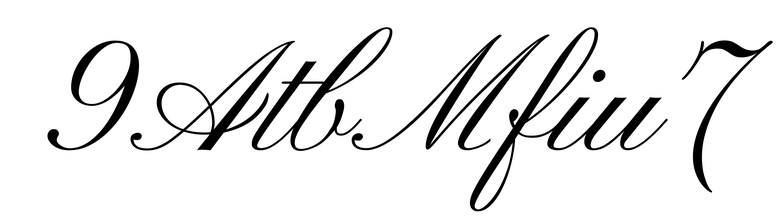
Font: PinyonScript-Regular